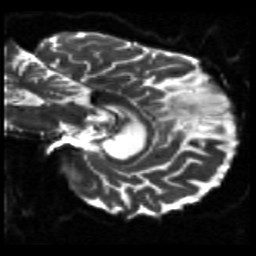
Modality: sbref
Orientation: sagittal
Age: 67
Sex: female
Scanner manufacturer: siemens
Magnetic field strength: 3 T
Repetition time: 5.25 s
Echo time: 0.08 s